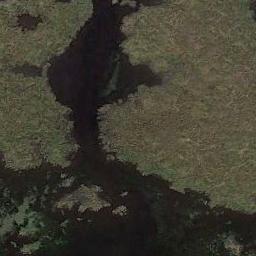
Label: wetland